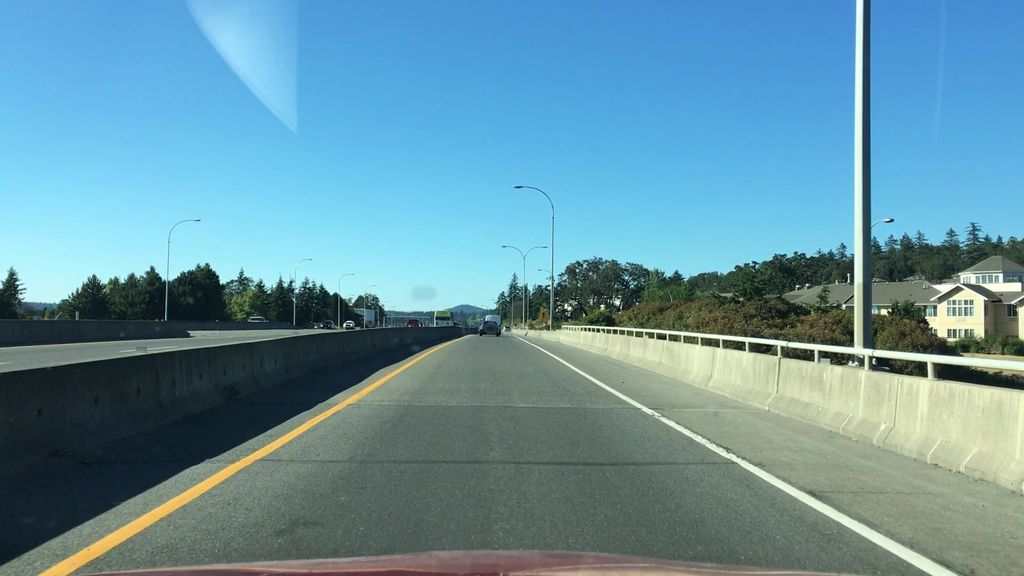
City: victoria